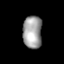
Tissue: lung
Cell type: Fibroblasts
Senescence score: 0.6737
Nuclear area (px): 611
Mean DAPI intensity: 160.157